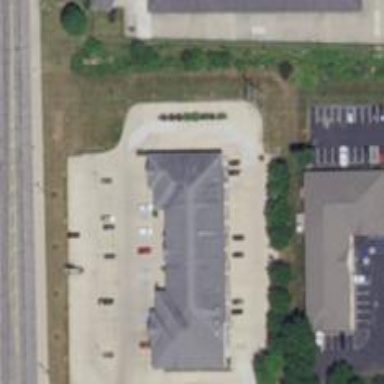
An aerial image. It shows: Veterinary facility.